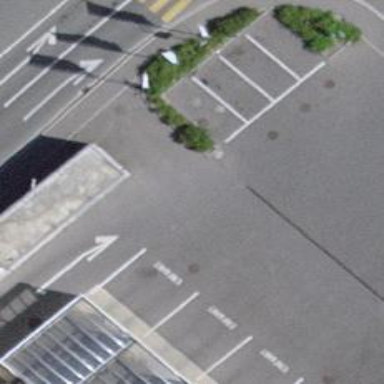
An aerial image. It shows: Asphalt road designated for service vehicles.